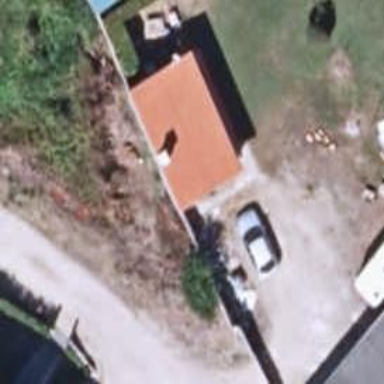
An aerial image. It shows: Simple and straightforward house.